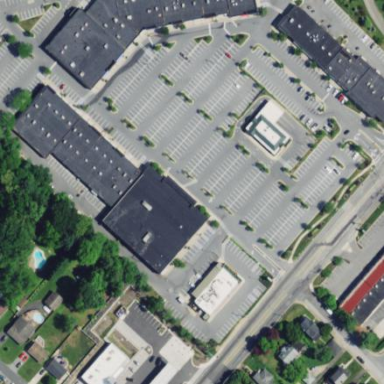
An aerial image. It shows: Retail area.